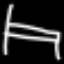
Label: bed